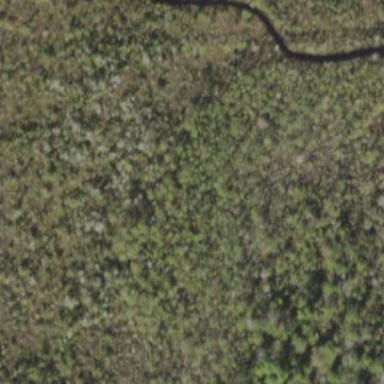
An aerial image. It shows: Swampy wetland area.